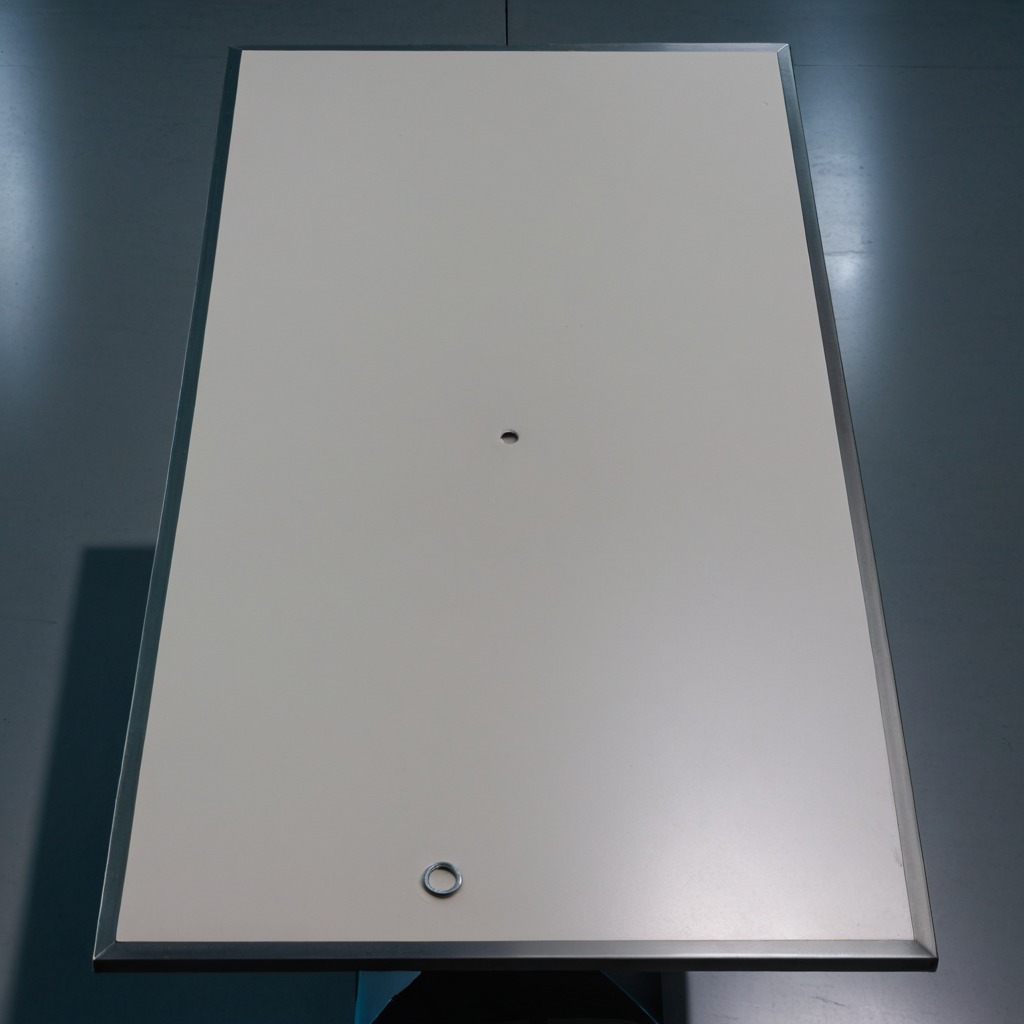
A flat metal washer is lying on the tabletop in the evening.